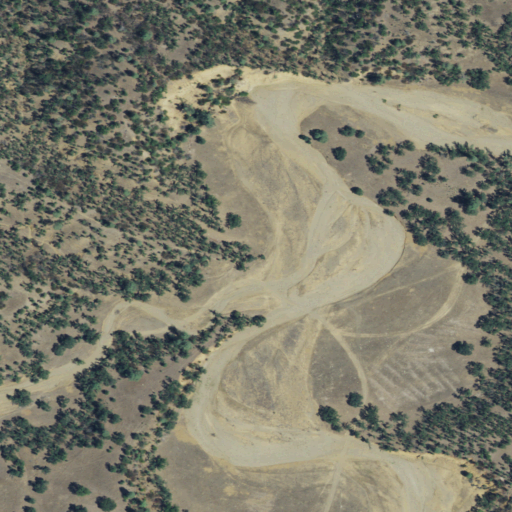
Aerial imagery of valley in California named Hart Gulch containing shrub, grassland, and herbaceous wetlands